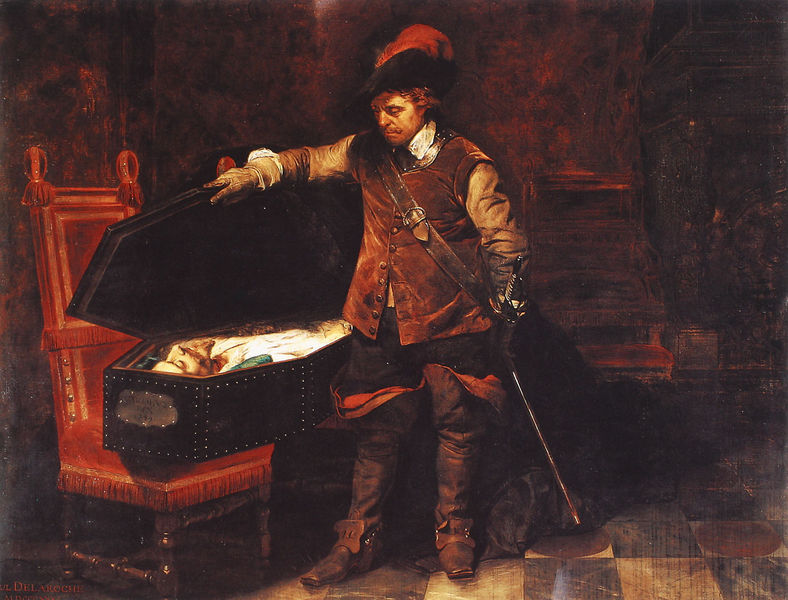
Titel: Cromwell und Charles I.
Künstler: Paul Delaroche
Institution: Nîmes, Musée des Beaux-Arts
Schlagwörter: feder, mann, rubens, hut, licht, schwarz, stuhl, rot, samt, tod, stoff, fliessen, nägel, schwert, sarg, veste, dolch, toter mann, kachelboden